Group 1:
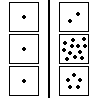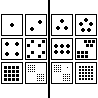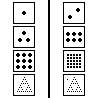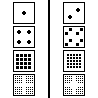
Group 2:
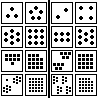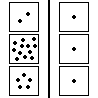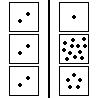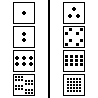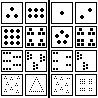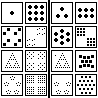
Rule separating the two groups: "Powers of ___ vs. other numbers" vs. other solution.
Author: Aaron David Fairbanks